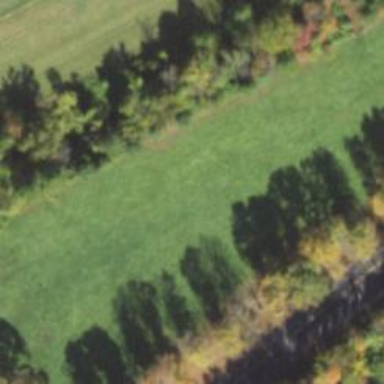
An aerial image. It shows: Serene woodland landscape.